Field crop: maize
Growth stage: 2
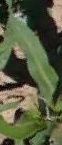
Species: maize